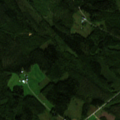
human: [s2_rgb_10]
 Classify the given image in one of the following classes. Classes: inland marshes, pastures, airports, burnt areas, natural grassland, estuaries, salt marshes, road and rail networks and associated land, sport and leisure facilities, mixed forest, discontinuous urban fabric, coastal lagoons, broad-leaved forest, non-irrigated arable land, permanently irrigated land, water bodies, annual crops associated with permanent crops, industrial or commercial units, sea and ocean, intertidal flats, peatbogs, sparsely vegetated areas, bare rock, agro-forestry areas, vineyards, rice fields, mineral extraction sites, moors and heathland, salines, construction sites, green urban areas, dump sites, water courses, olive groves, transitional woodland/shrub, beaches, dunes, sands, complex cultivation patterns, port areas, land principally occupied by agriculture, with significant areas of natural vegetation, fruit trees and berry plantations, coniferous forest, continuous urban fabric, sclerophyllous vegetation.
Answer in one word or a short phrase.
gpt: coniferous forest, mixed forest